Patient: sex F, age 34
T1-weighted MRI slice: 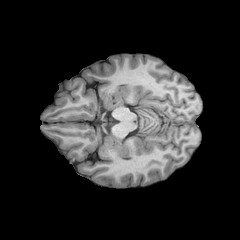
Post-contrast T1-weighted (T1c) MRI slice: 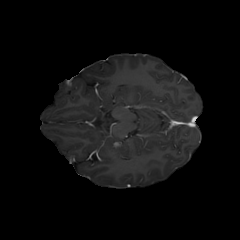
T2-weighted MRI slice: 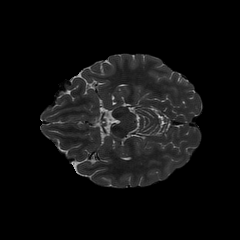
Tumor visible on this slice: no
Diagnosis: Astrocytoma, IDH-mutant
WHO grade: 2